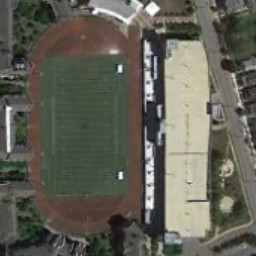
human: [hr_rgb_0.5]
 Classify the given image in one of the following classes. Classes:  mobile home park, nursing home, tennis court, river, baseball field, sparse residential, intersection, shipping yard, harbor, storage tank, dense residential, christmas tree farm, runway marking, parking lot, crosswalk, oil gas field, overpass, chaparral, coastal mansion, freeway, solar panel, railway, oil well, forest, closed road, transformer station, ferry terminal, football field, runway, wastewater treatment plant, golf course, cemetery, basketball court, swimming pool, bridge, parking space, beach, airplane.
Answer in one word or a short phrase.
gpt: football field